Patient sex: M
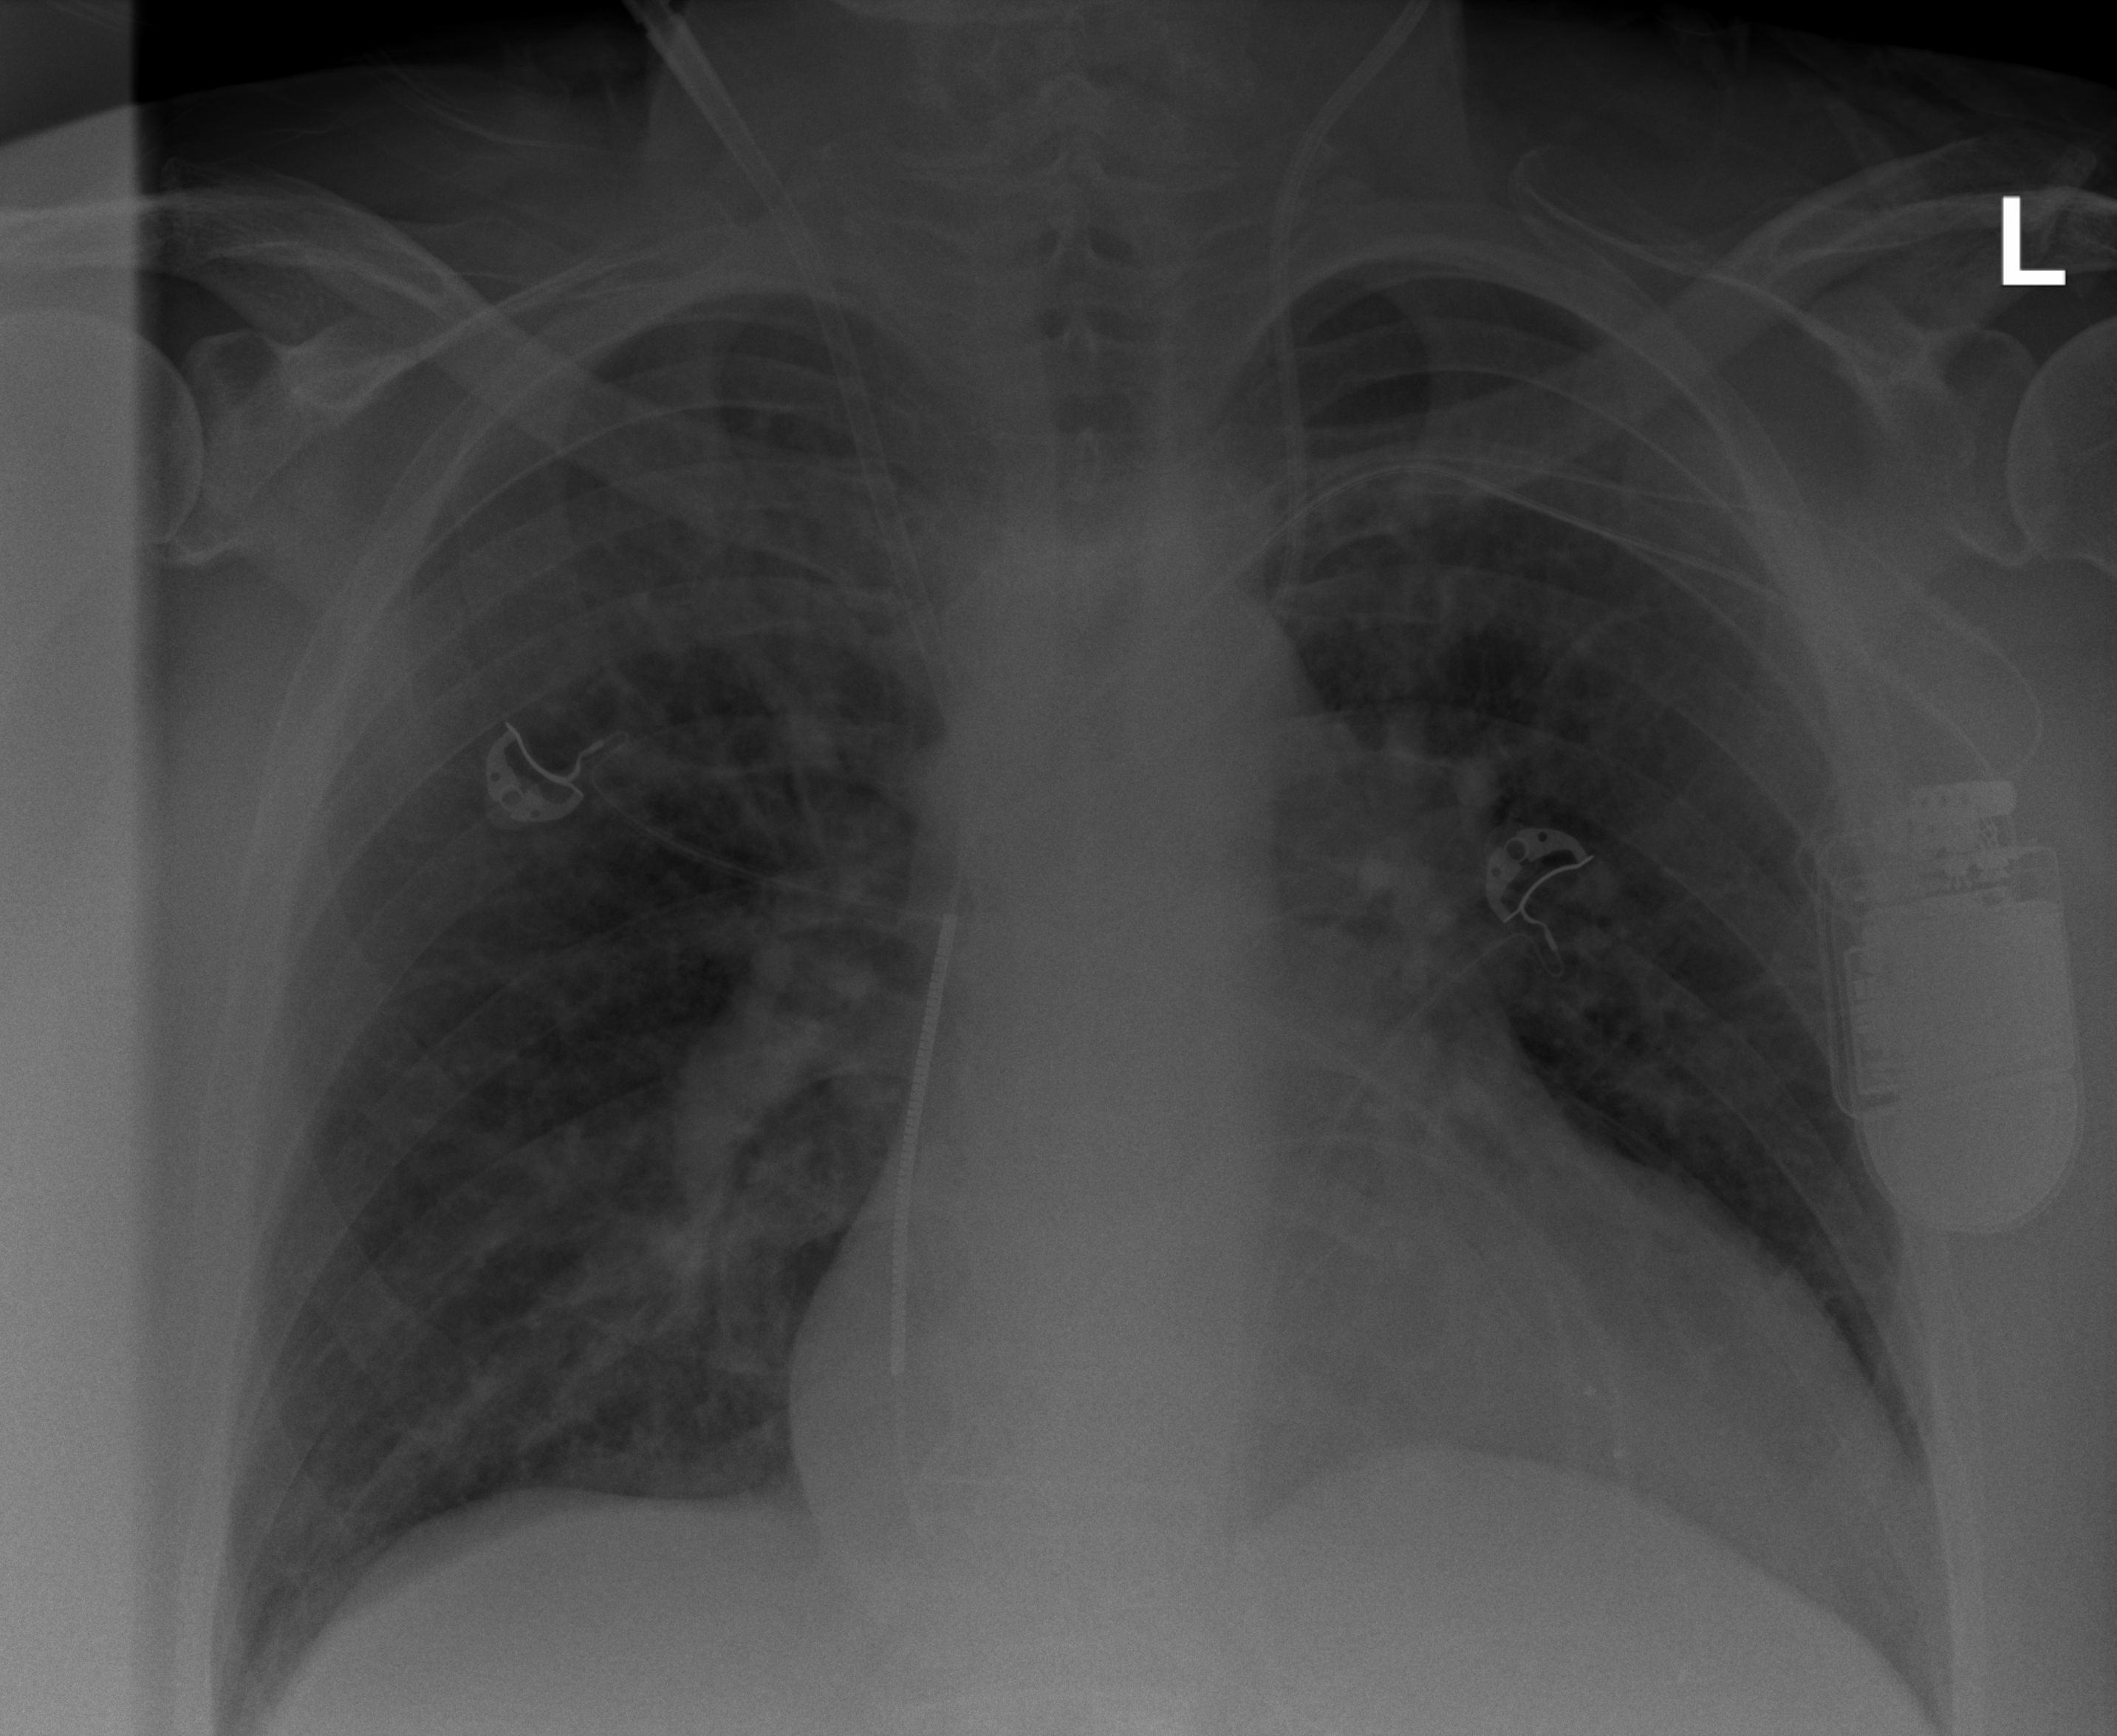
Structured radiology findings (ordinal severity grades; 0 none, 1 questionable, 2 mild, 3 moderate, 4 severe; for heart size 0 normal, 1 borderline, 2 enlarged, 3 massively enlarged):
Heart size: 2
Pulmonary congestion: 2
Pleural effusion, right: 0
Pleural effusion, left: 0
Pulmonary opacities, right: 2
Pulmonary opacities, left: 2
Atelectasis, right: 2
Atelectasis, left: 2